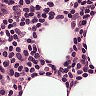
Metastatic tissue present: no